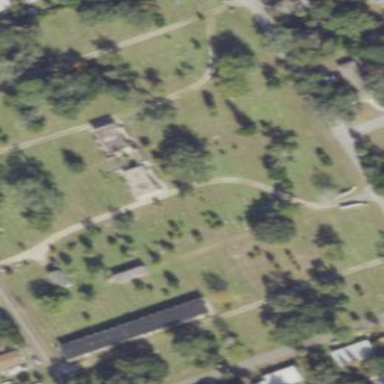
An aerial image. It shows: Cemetery.